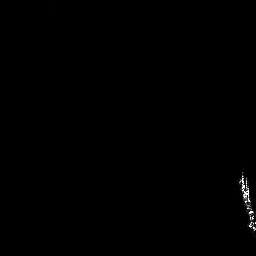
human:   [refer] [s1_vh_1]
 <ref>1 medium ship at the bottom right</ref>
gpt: <box>[[92, 64, 99, 91, 0]]</box>